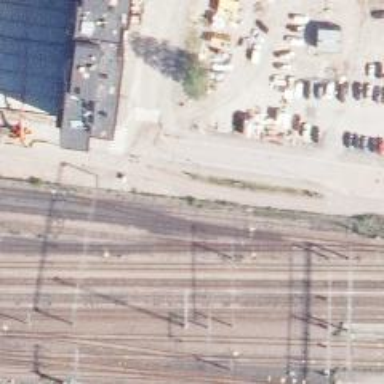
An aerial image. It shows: Rail yard with electrified contact lines for the railway.